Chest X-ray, PA view. Patient: 65 years old, sex M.
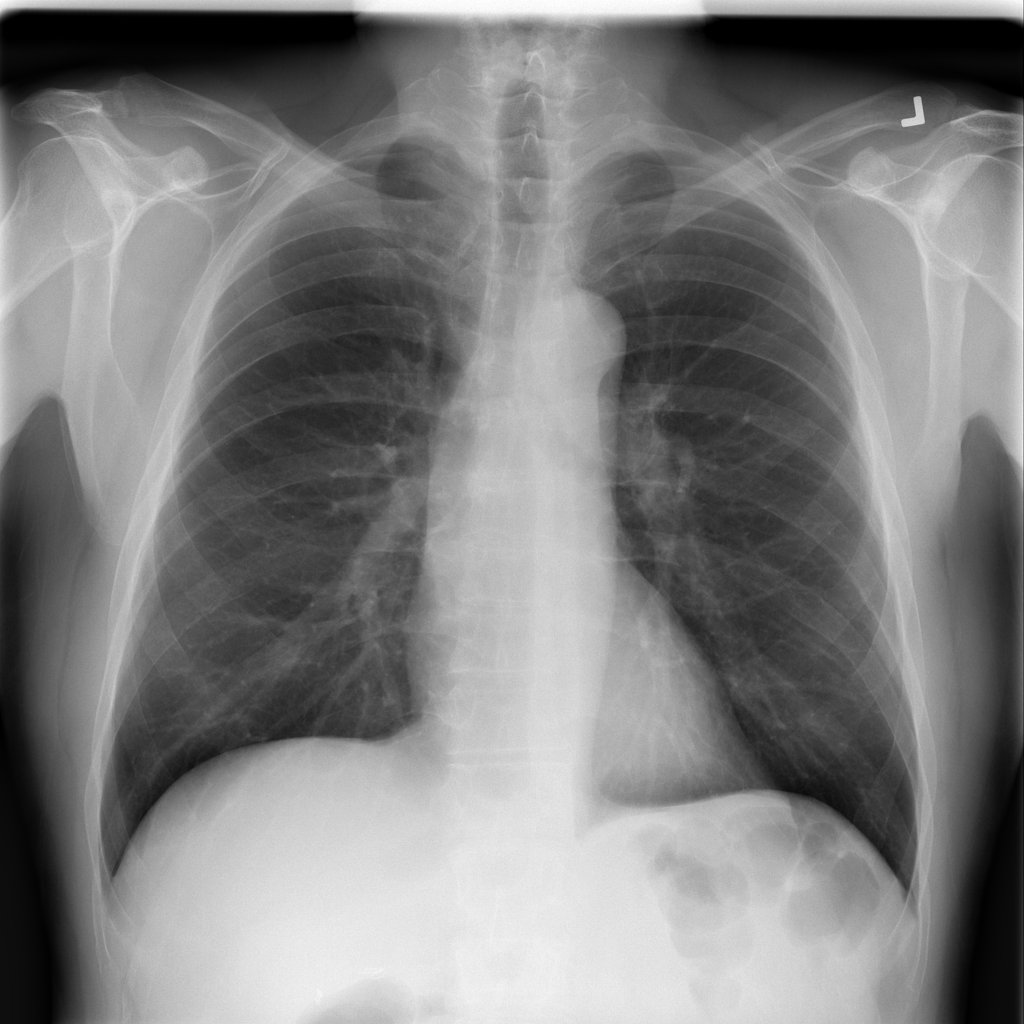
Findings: No Finding